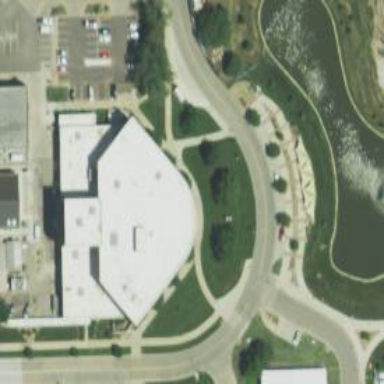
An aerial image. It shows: University building.